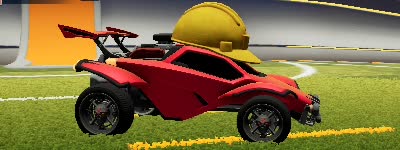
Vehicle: octane